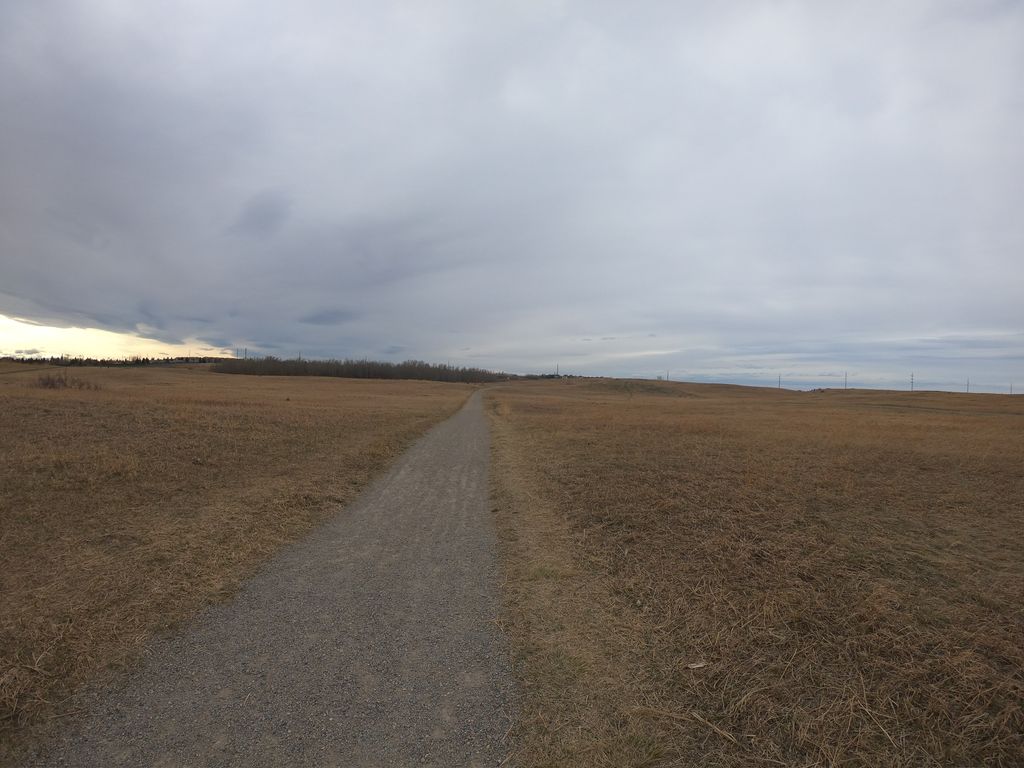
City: calgary